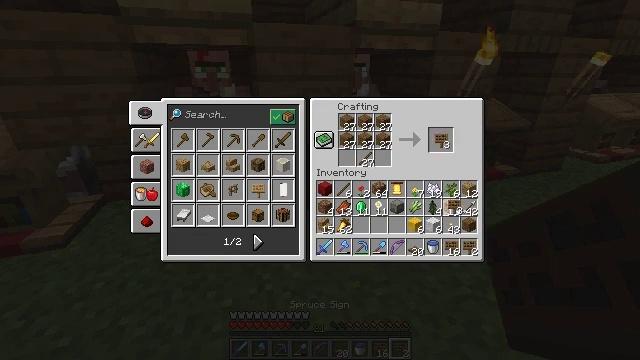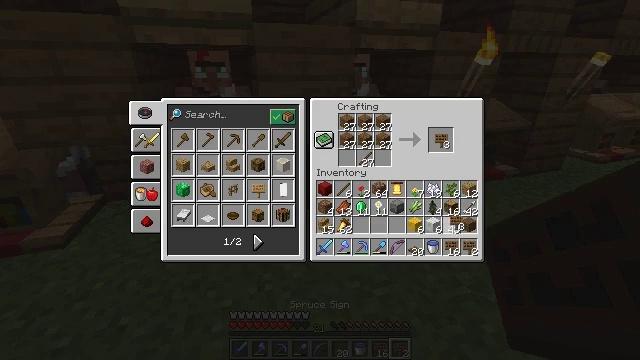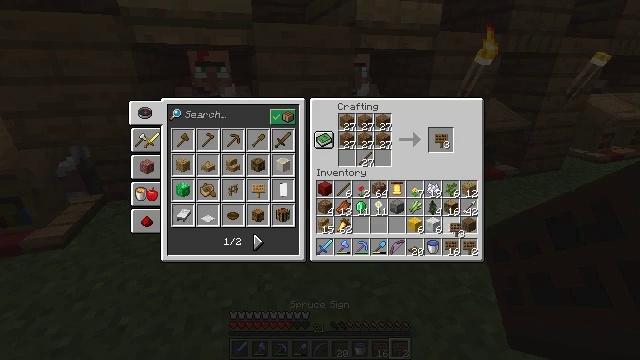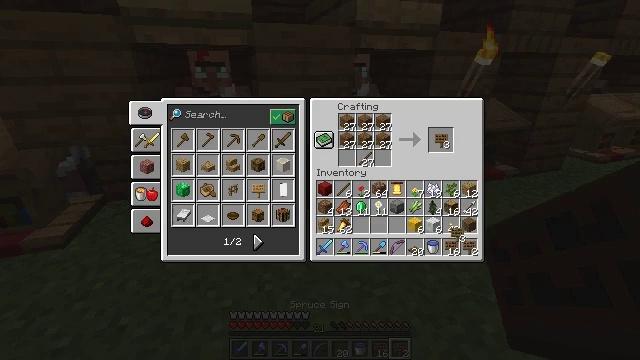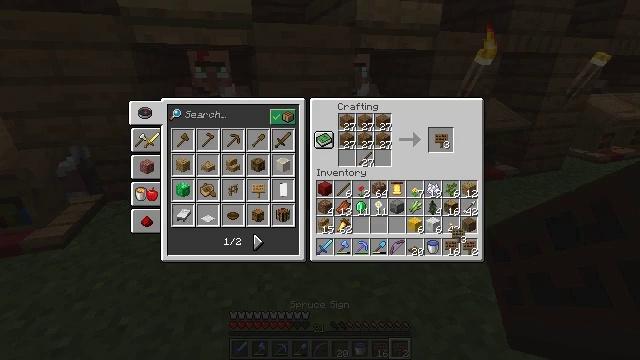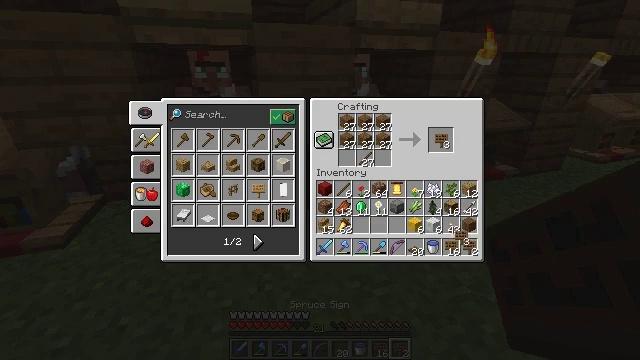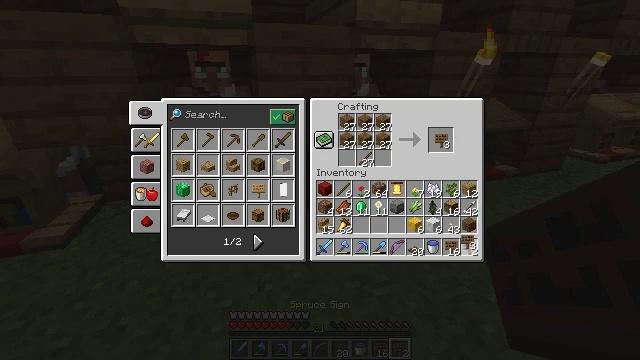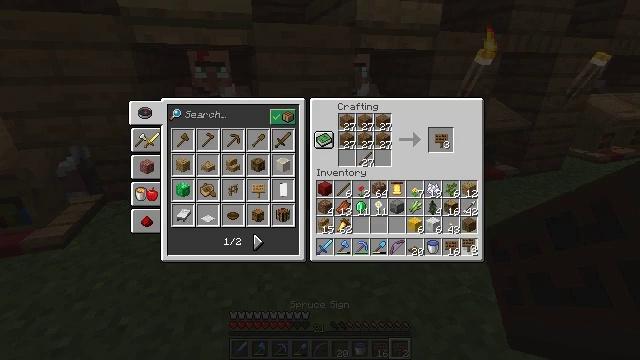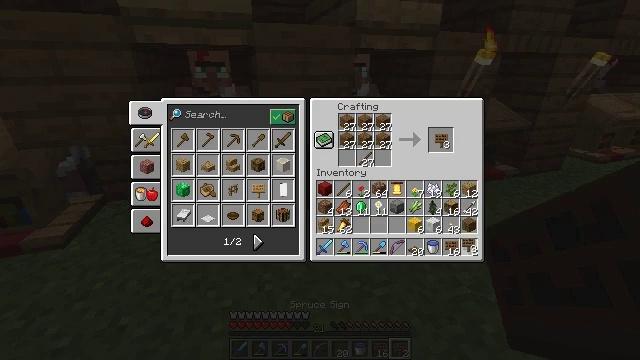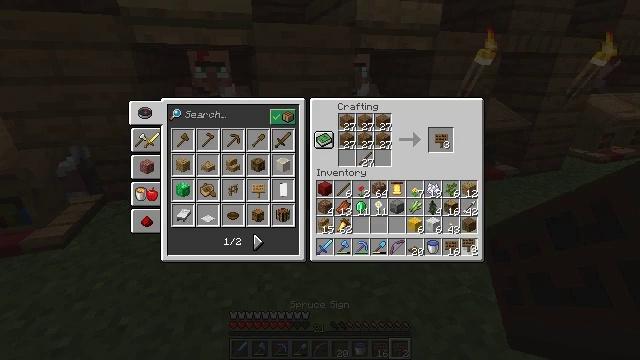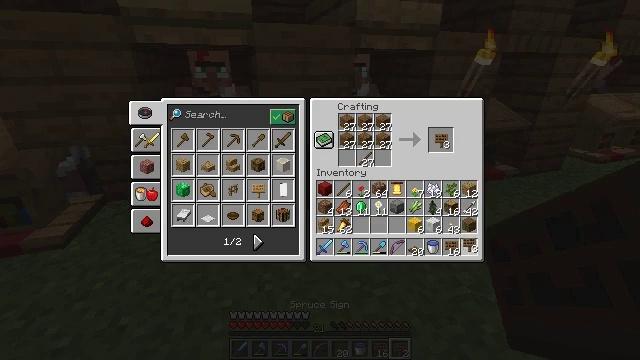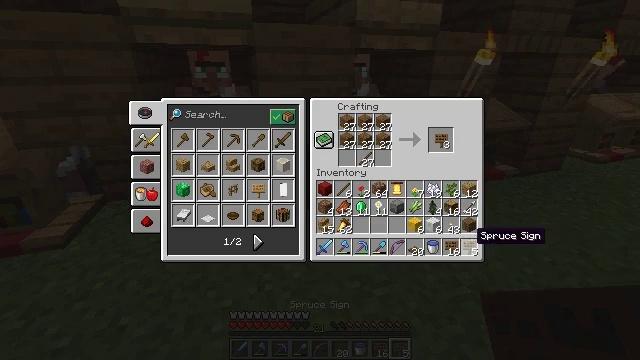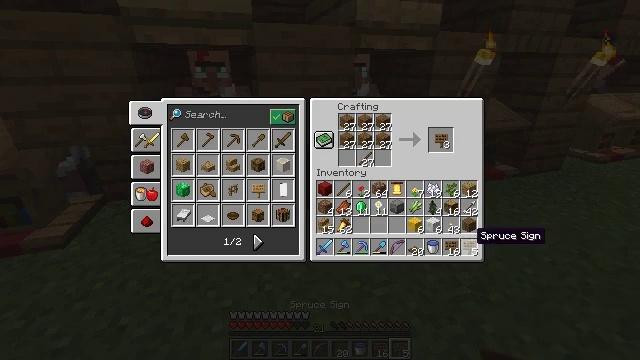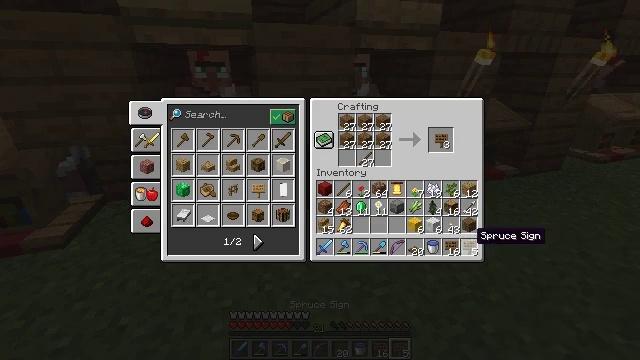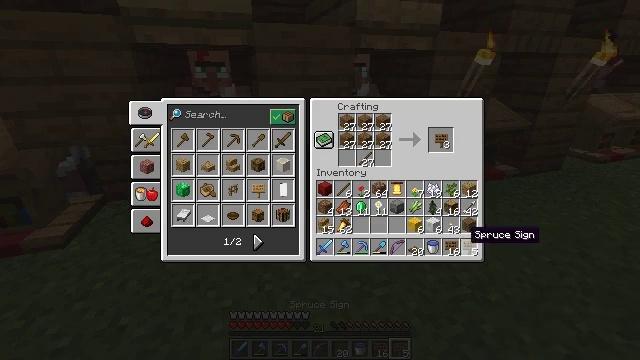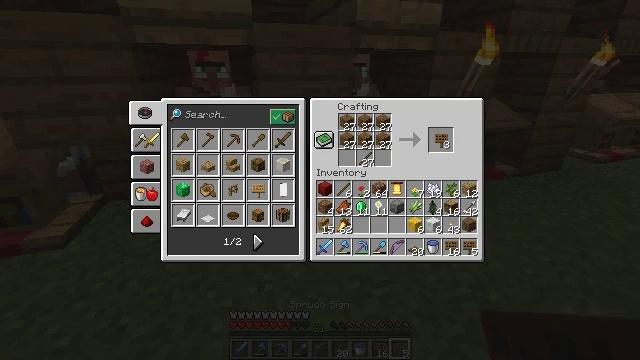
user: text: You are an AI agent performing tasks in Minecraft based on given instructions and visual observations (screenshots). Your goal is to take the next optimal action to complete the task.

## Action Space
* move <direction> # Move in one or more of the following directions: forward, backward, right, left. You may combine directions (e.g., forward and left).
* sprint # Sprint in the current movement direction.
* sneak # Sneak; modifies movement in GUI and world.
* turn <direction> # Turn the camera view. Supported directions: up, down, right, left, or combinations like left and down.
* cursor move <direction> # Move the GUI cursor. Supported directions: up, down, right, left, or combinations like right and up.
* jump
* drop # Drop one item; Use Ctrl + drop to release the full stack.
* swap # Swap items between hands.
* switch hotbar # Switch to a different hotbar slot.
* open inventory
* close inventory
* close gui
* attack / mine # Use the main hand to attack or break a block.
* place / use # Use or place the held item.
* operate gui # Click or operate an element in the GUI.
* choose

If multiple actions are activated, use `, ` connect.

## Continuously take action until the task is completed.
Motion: motion action
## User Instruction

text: Remove a spruce sign from the inventory.
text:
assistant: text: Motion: cursor move down, open gui
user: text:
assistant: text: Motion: no_op
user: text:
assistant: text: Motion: no_op
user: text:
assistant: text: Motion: no_op
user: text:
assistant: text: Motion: no_op
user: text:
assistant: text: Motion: no_op
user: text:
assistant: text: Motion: no_op
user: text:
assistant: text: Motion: operate gui
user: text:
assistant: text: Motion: operate gui
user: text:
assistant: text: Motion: operate gui
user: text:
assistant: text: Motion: no_op
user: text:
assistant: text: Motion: no_op
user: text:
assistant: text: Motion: no_op
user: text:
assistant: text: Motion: no_op
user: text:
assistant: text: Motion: cursor move left
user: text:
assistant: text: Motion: cursor move left
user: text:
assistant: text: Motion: no_op
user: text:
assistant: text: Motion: cursor move left
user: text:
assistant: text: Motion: no_op
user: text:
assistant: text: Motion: cursor move left
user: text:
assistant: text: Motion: cursor move left and up
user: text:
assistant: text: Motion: cursor move up
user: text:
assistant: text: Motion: no_op
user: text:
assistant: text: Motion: no_op
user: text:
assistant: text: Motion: no_op
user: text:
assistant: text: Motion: no_op
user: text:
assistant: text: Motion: no_op
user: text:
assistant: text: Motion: no_op
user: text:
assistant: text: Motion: no_op
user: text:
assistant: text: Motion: no_op